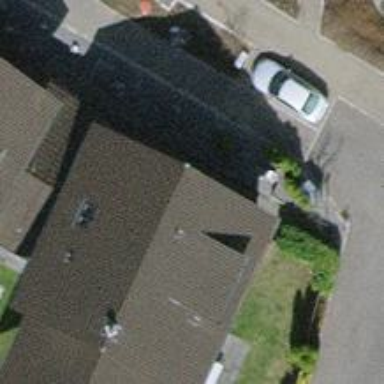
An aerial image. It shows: Building with tile roof.